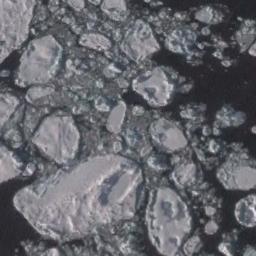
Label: sea_ice